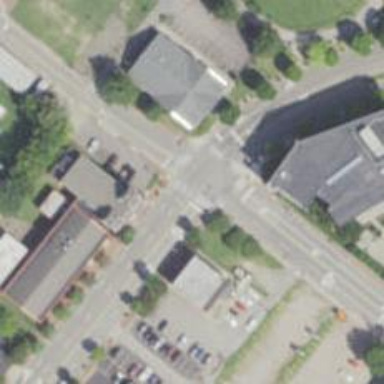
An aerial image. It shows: Asphalt footway with uncontrolled crossing.